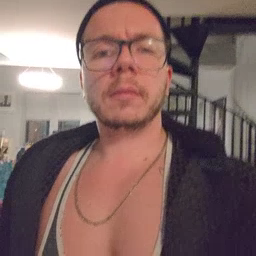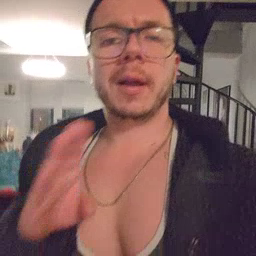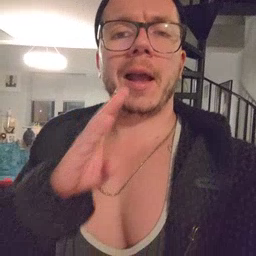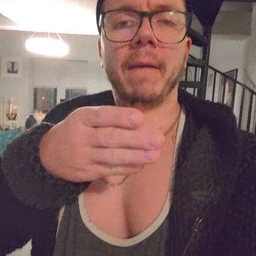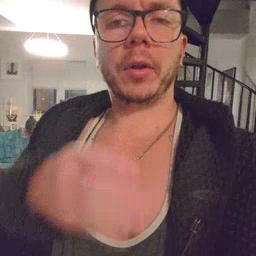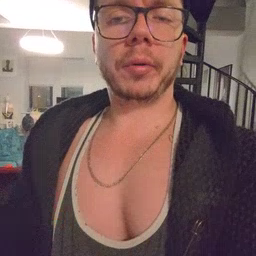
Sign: after